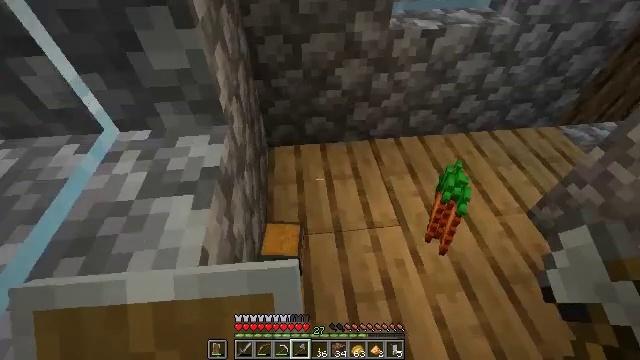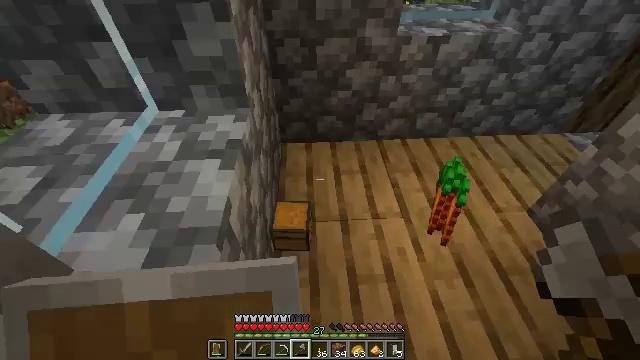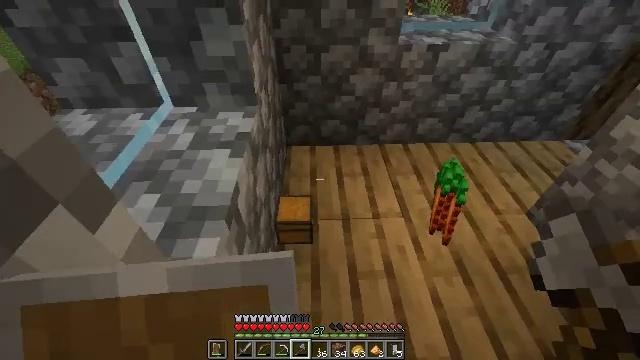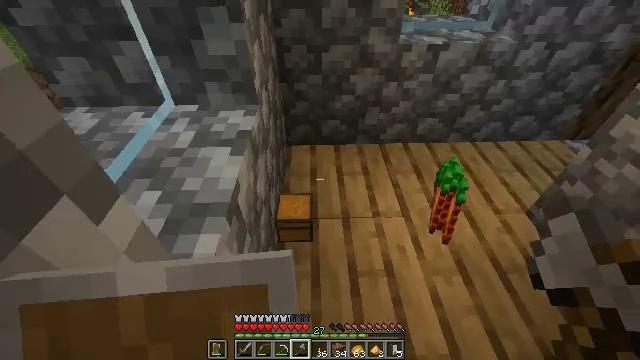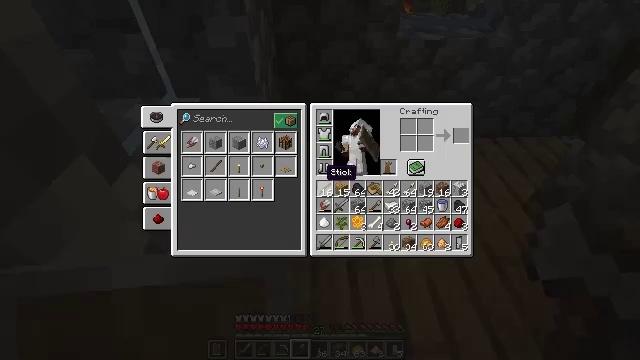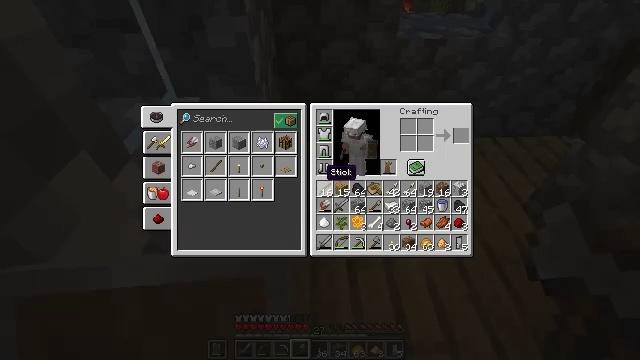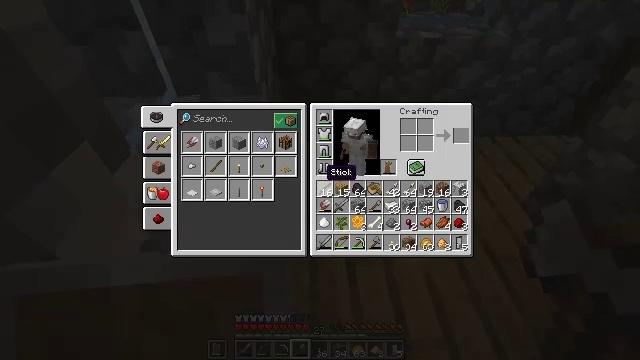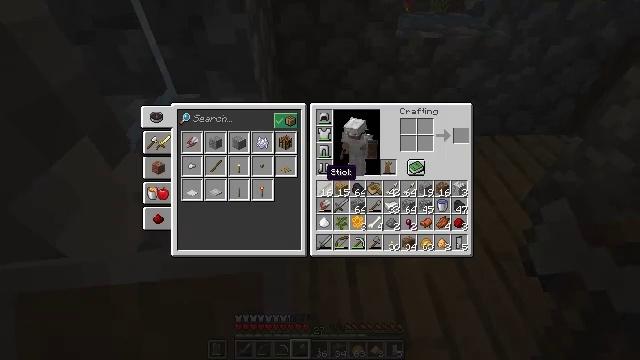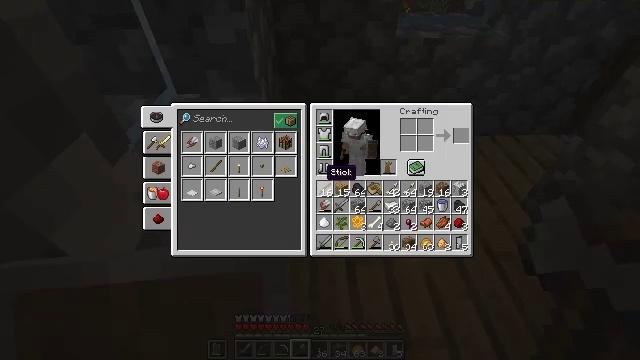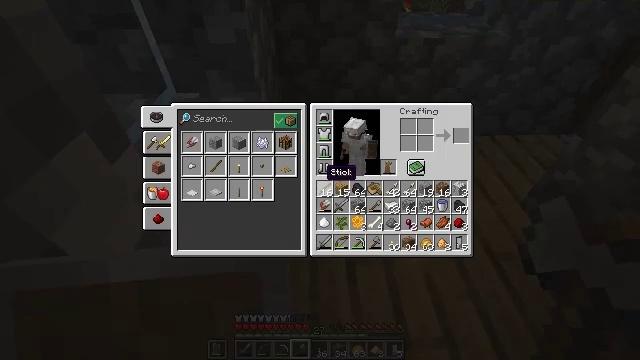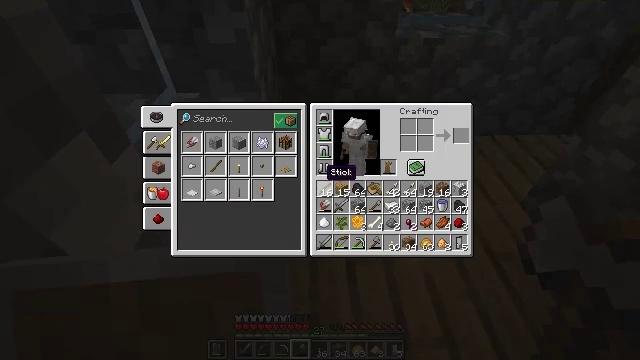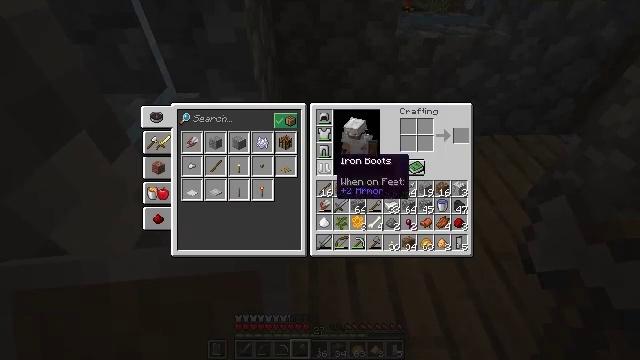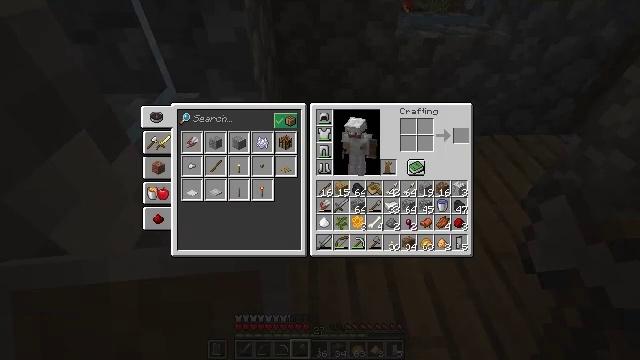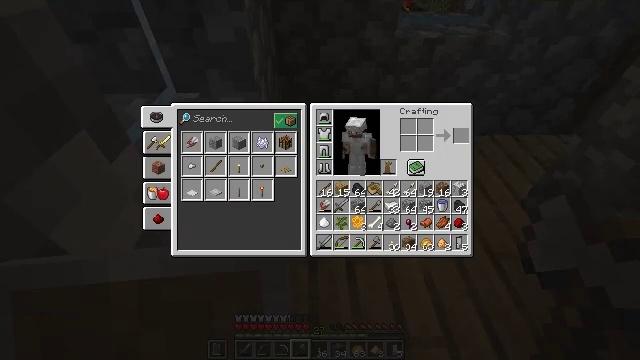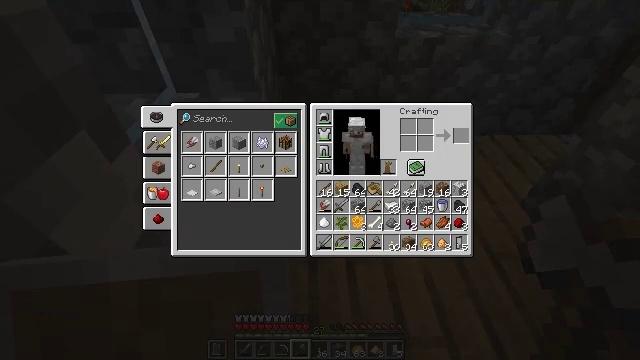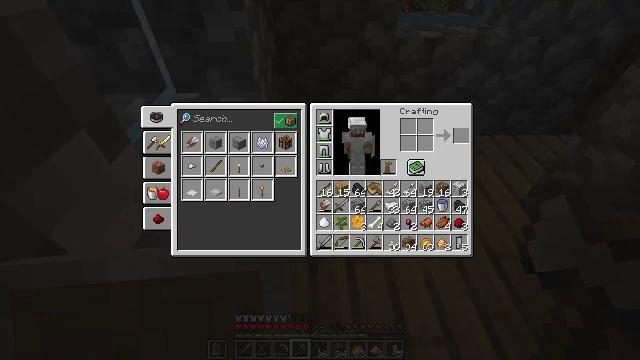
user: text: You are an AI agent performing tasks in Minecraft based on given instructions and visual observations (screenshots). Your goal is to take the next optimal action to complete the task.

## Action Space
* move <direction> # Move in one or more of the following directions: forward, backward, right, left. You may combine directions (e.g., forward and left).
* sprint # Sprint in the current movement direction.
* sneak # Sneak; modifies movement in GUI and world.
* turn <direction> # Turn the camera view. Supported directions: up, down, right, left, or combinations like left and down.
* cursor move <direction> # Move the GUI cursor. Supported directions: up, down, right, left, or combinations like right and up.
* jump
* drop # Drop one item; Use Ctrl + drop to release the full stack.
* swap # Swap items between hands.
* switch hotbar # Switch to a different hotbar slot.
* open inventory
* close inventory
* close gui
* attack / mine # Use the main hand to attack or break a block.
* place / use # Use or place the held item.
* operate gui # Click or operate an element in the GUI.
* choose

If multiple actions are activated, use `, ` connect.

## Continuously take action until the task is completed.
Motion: motion action
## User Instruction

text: Drop some sugar.
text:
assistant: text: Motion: turn left and up
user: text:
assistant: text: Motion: turn left and up
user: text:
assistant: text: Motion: no_op
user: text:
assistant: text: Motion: open inventory
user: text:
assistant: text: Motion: open inventory
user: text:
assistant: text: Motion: no_op
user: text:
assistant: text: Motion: no_op
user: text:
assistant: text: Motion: no_op
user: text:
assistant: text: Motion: no_op
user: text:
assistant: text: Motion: no_op
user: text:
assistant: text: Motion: turn right and up
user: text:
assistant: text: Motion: turn right
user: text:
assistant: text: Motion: turn right
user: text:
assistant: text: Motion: turn right
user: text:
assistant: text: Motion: no_op
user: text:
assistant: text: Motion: no_op
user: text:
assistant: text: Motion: no_op
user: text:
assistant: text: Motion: no_op
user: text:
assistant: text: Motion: turn down
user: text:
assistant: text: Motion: no_op
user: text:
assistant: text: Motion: no_op
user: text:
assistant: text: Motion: no_op
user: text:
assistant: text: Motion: no_op
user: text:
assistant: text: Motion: no_op
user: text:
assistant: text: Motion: no_op
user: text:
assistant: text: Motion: no_op
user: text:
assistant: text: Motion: no_op
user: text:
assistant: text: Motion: turn left and down
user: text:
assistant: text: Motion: turn left and down
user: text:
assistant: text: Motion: turn down